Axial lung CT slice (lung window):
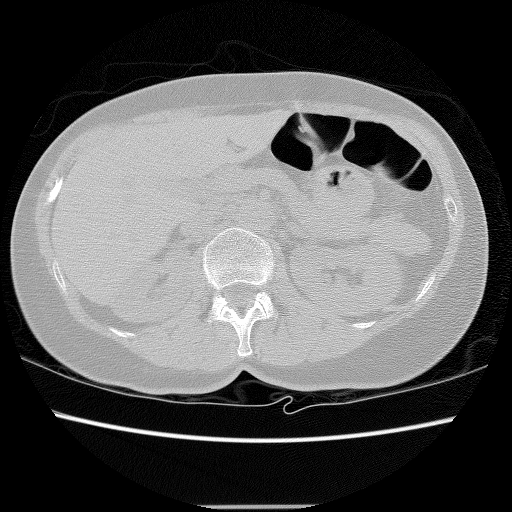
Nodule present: no